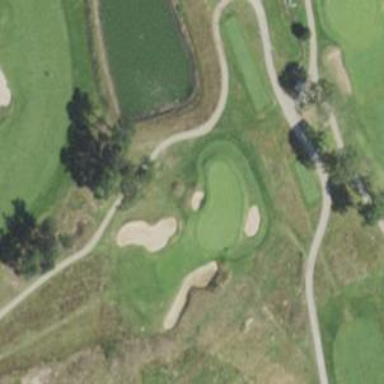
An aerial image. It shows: View of golf hole.